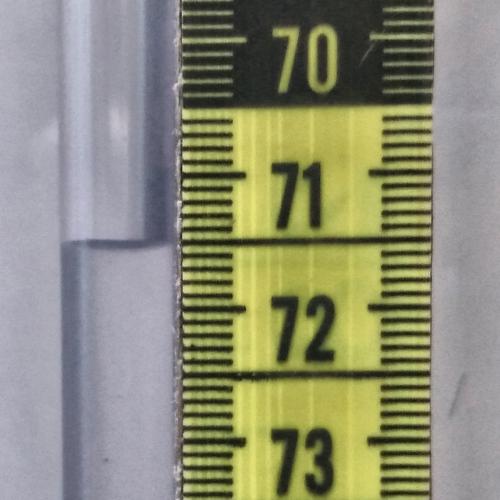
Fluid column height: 71.5 cm